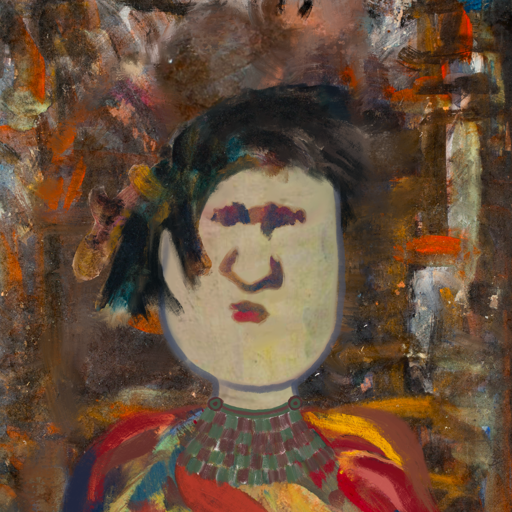
Background: GypsyQueen, Head And Neck Front: Hill_Girl, Face Front: In_The_Sun, Bust: Mother_And_Son_Son, Hair Front: Pipe, Head Accessory: Blank, Second Necklace: After_Raid, Necklace: Blank, Baby: Blank